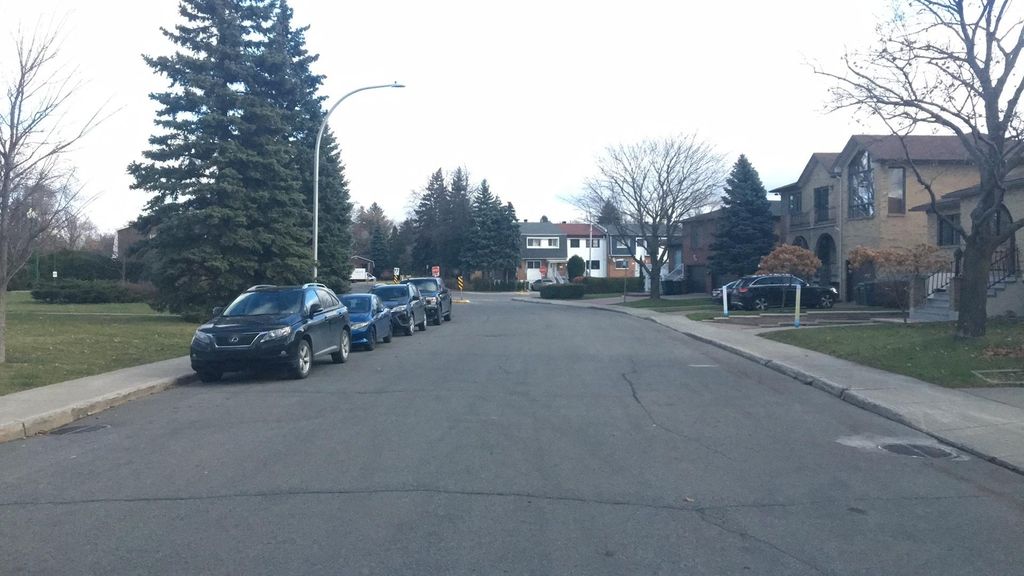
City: montreal